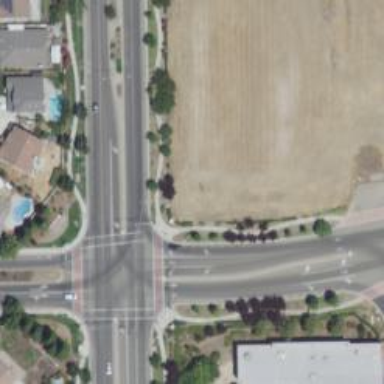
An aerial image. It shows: Asphalt footway with marked crossing lines.